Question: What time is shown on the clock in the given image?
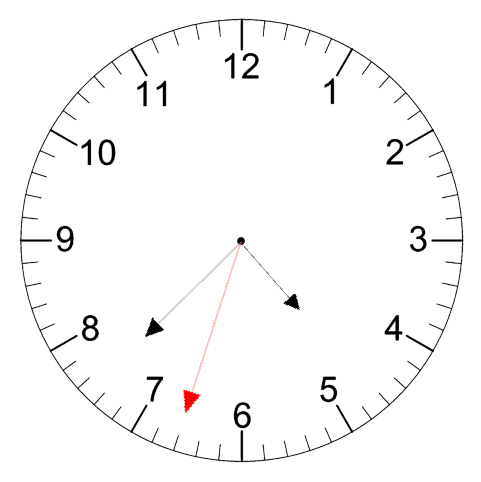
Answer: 04:37:33